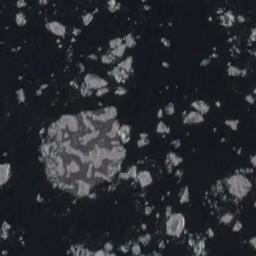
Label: sea_ice